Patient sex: M
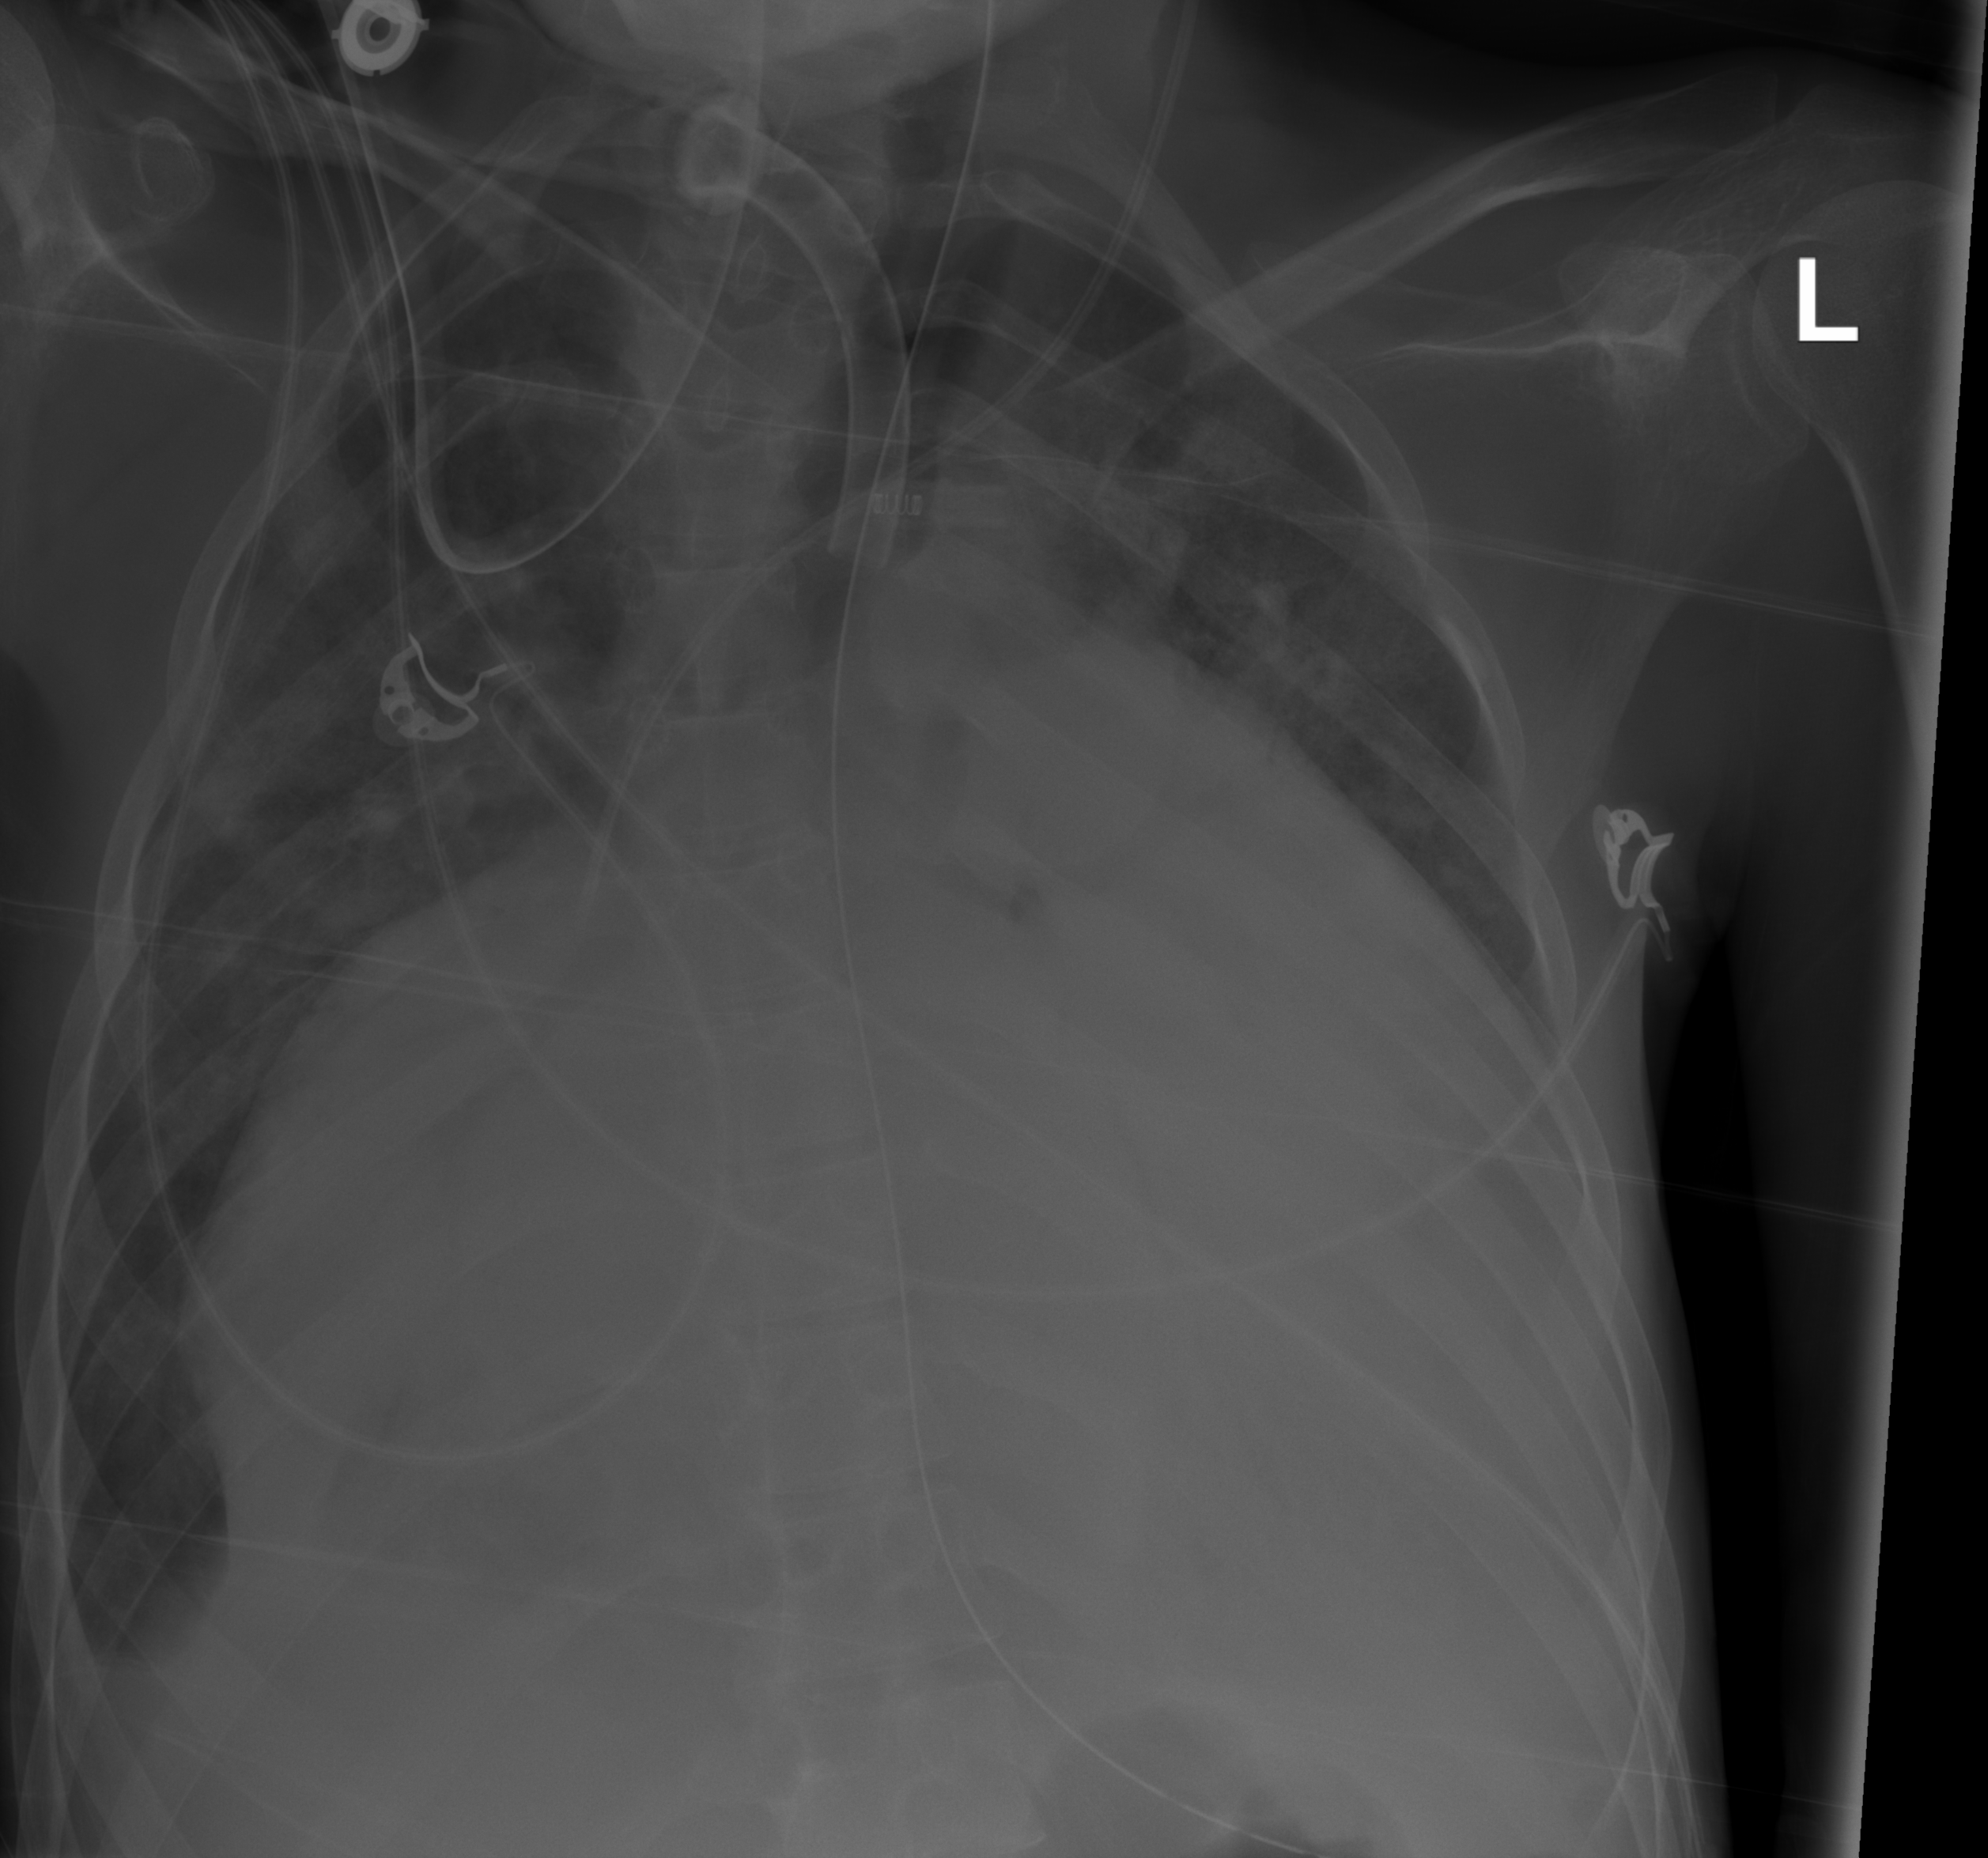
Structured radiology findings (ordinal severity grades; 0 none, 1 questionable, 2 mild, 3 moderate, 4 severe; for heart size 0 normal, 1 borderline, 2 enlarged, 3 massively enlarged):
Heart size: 3
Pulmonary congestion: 2
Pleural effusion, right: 0
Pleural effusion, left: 2
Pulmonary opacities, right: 2
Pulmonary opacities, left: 2
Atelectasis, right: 3
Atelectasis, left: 3